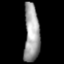
Tissue: prostate
Cell type: T cells
Senescence score: 0.3069
Nuclear area (px): 888
Mean DAPI intensity: 156.445